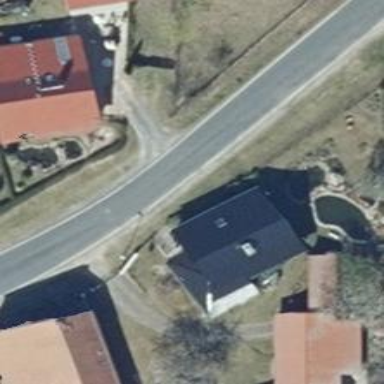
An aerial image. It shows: House with multiple building parts.